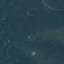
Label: Forest